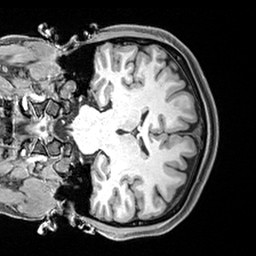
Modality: T1w
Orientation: coronal
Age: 23
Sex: female
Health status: healthy
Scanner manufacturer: siemens
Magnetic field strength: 3 T
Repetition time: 2.4 s
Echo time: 0.00217 s